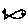
Label: fish